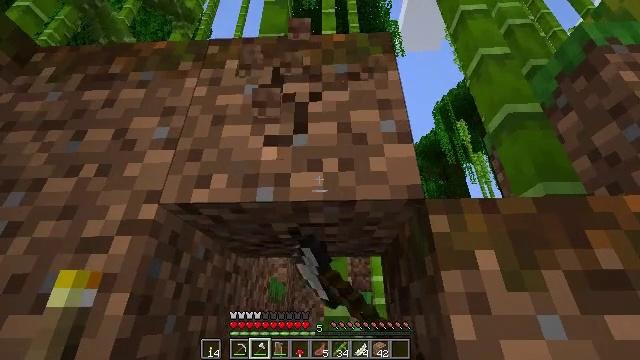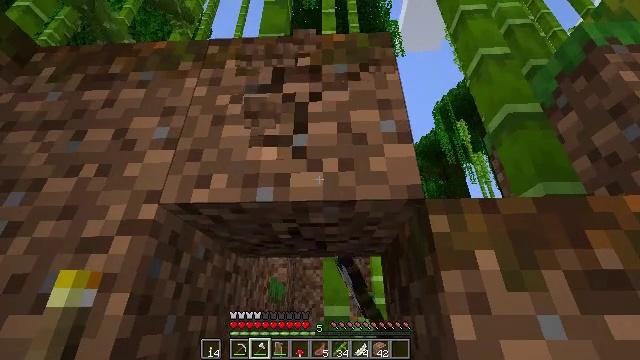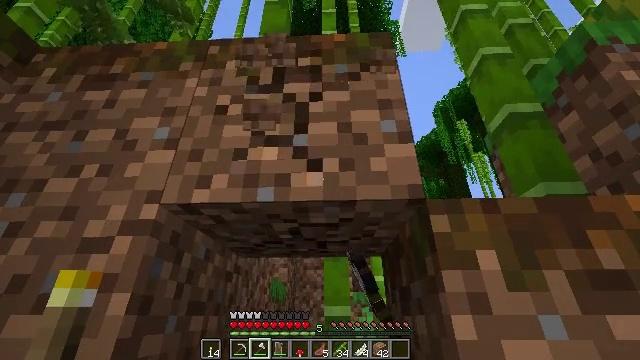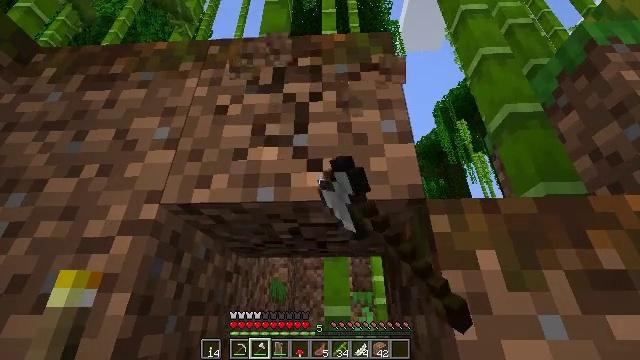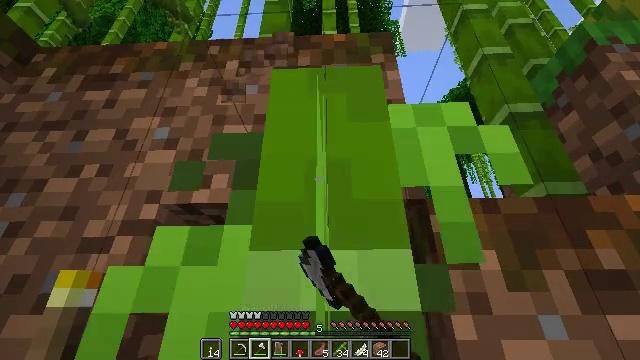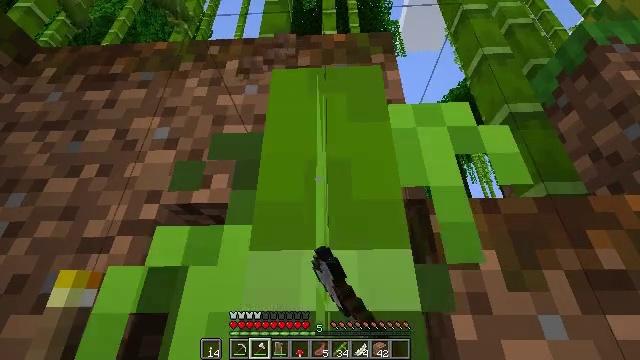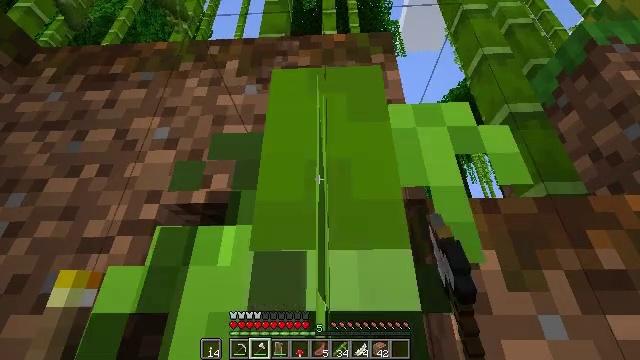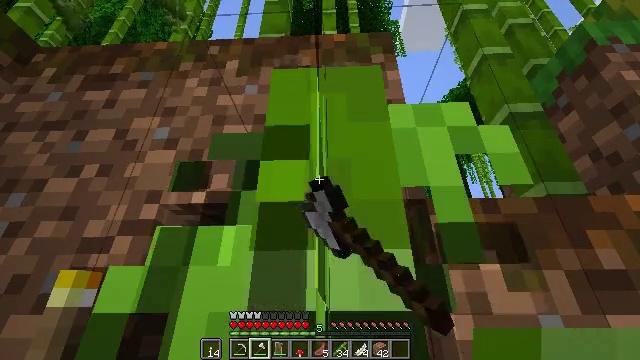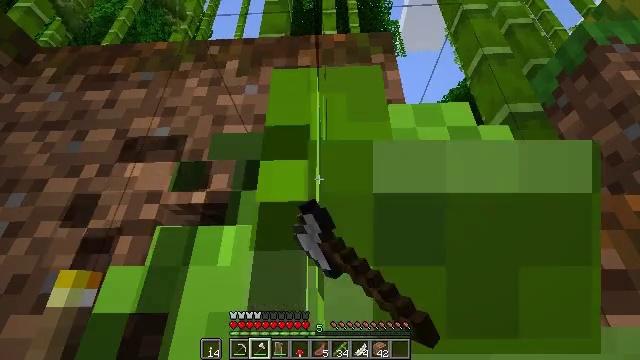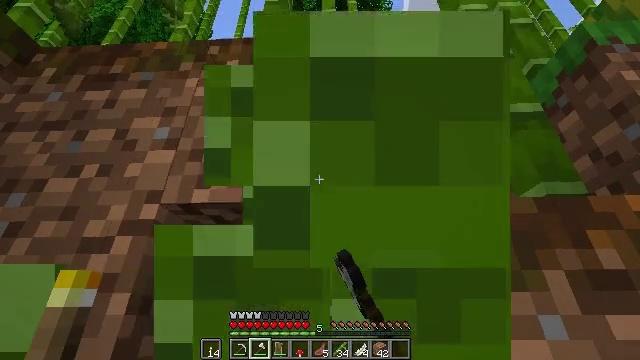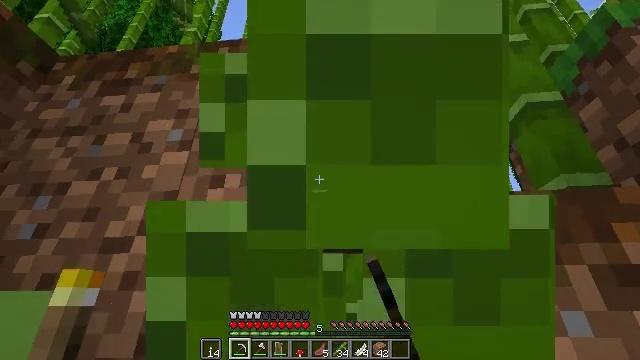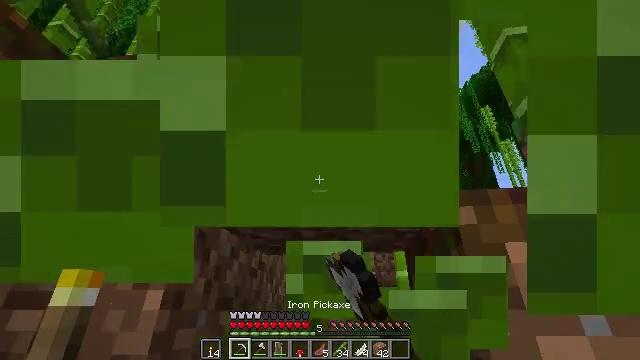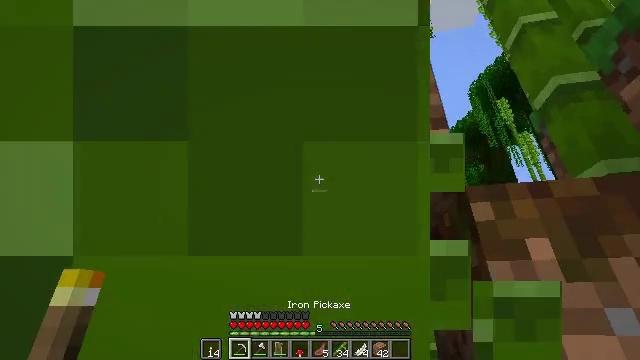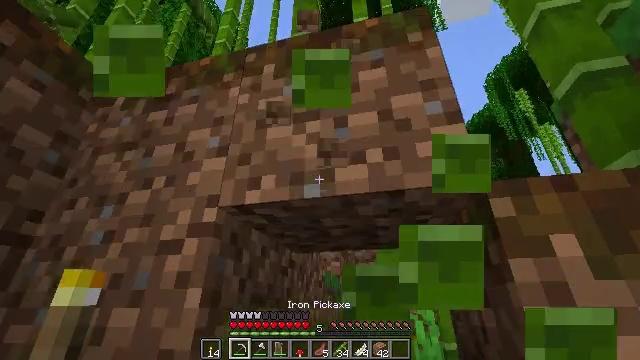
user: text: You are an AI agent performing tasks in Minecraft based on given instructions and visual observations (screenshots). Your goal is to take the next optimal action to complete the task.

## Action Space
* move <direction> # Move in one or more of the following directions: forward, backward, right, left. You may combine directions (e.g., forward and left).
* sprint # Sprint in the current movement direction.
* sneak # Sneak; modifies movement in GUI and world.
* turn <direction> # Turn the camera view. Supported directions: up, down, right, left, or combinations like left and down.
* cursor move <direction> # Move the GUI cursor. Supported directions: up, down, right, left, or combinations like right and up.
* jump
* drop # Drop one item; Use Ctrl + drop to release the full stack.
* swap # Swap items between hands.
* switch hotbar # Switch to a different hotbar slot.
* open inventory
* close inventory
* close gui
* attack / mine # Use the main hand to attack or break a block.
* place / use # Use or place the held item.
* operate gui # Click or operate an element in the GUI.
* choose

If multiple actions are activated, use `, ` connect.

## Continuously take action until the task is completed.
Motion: motion action
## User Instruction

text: Collect some bamboo.
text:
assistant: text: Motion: attack / mine
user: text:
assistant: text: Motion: attack / mine
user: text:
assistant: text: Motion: attack / mine
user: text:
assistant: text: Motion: attack / mine
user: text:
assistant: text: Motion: attack / mine
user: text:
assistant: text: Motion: attack / mine
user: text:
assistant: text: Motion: attack / mine
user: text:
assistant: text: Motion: attack / mine
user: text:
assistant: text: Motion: attack / mine
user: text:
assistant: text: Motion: turn left, attack / mine, switch to hotbar 1
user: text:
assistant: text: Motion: turn left, attack / mine, switch to hotbar 1
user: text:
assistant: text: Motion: turn left, attack / mine, switch to hotbar 1
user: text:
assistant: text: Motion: turn left, attack / mine
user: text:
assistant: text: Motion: attack / mine